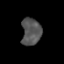
Tissue: prostate
Cell type: T cells
Senescence score: 0.3191
Nuclear area (px): 515
Mean DAPI intensity: 85.483